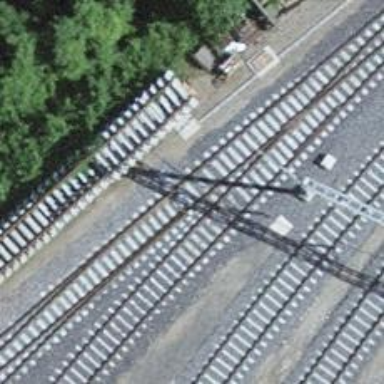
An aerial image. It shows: Railway switch.